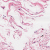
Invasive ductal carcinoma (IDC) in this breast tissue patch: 0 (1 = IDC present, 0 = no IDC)